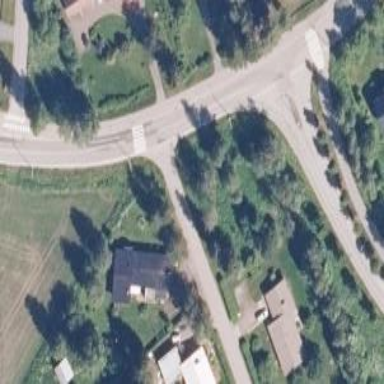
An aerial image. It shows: Uncontrolled crossing on the road.